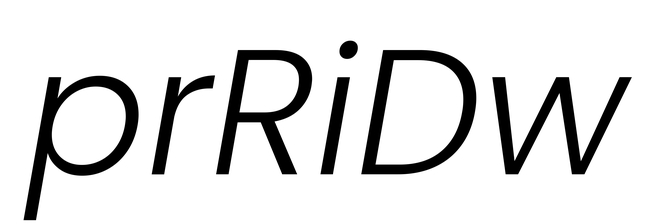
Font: Poppins-LightItalic